Interaction volume radius: 5 \u00c5
Interaction volume height: 25 \u00c5
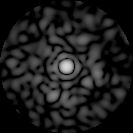
Disorder parameter: 0.8811